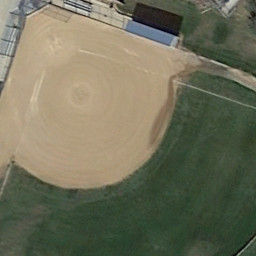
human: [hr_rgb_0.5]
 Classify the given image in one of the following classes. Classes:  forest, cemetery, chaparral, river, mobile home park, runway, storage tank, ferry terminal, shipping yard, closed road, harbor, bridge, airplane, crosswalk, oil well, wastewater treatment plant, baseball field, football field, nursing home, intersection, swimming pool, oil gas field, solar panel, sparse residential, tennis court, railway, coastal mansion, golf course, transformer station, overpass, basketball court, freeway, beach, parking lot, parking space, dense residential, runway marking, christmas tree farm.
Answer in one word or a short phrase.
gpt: baseball field